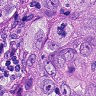
Metastatic tissue present: yes